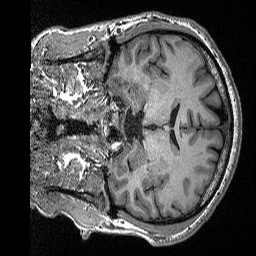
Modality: T1w
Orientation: coronal
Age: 42
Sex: male
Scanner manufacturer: siemens
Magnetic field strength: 3 T
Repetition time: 2.3 s
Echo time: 0.00298 s